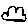
Label: cloud